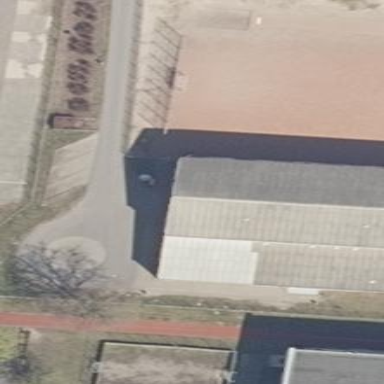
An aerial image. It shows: School building.